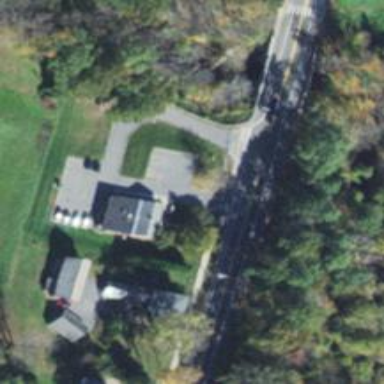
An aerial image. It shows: Post office.